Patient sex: M
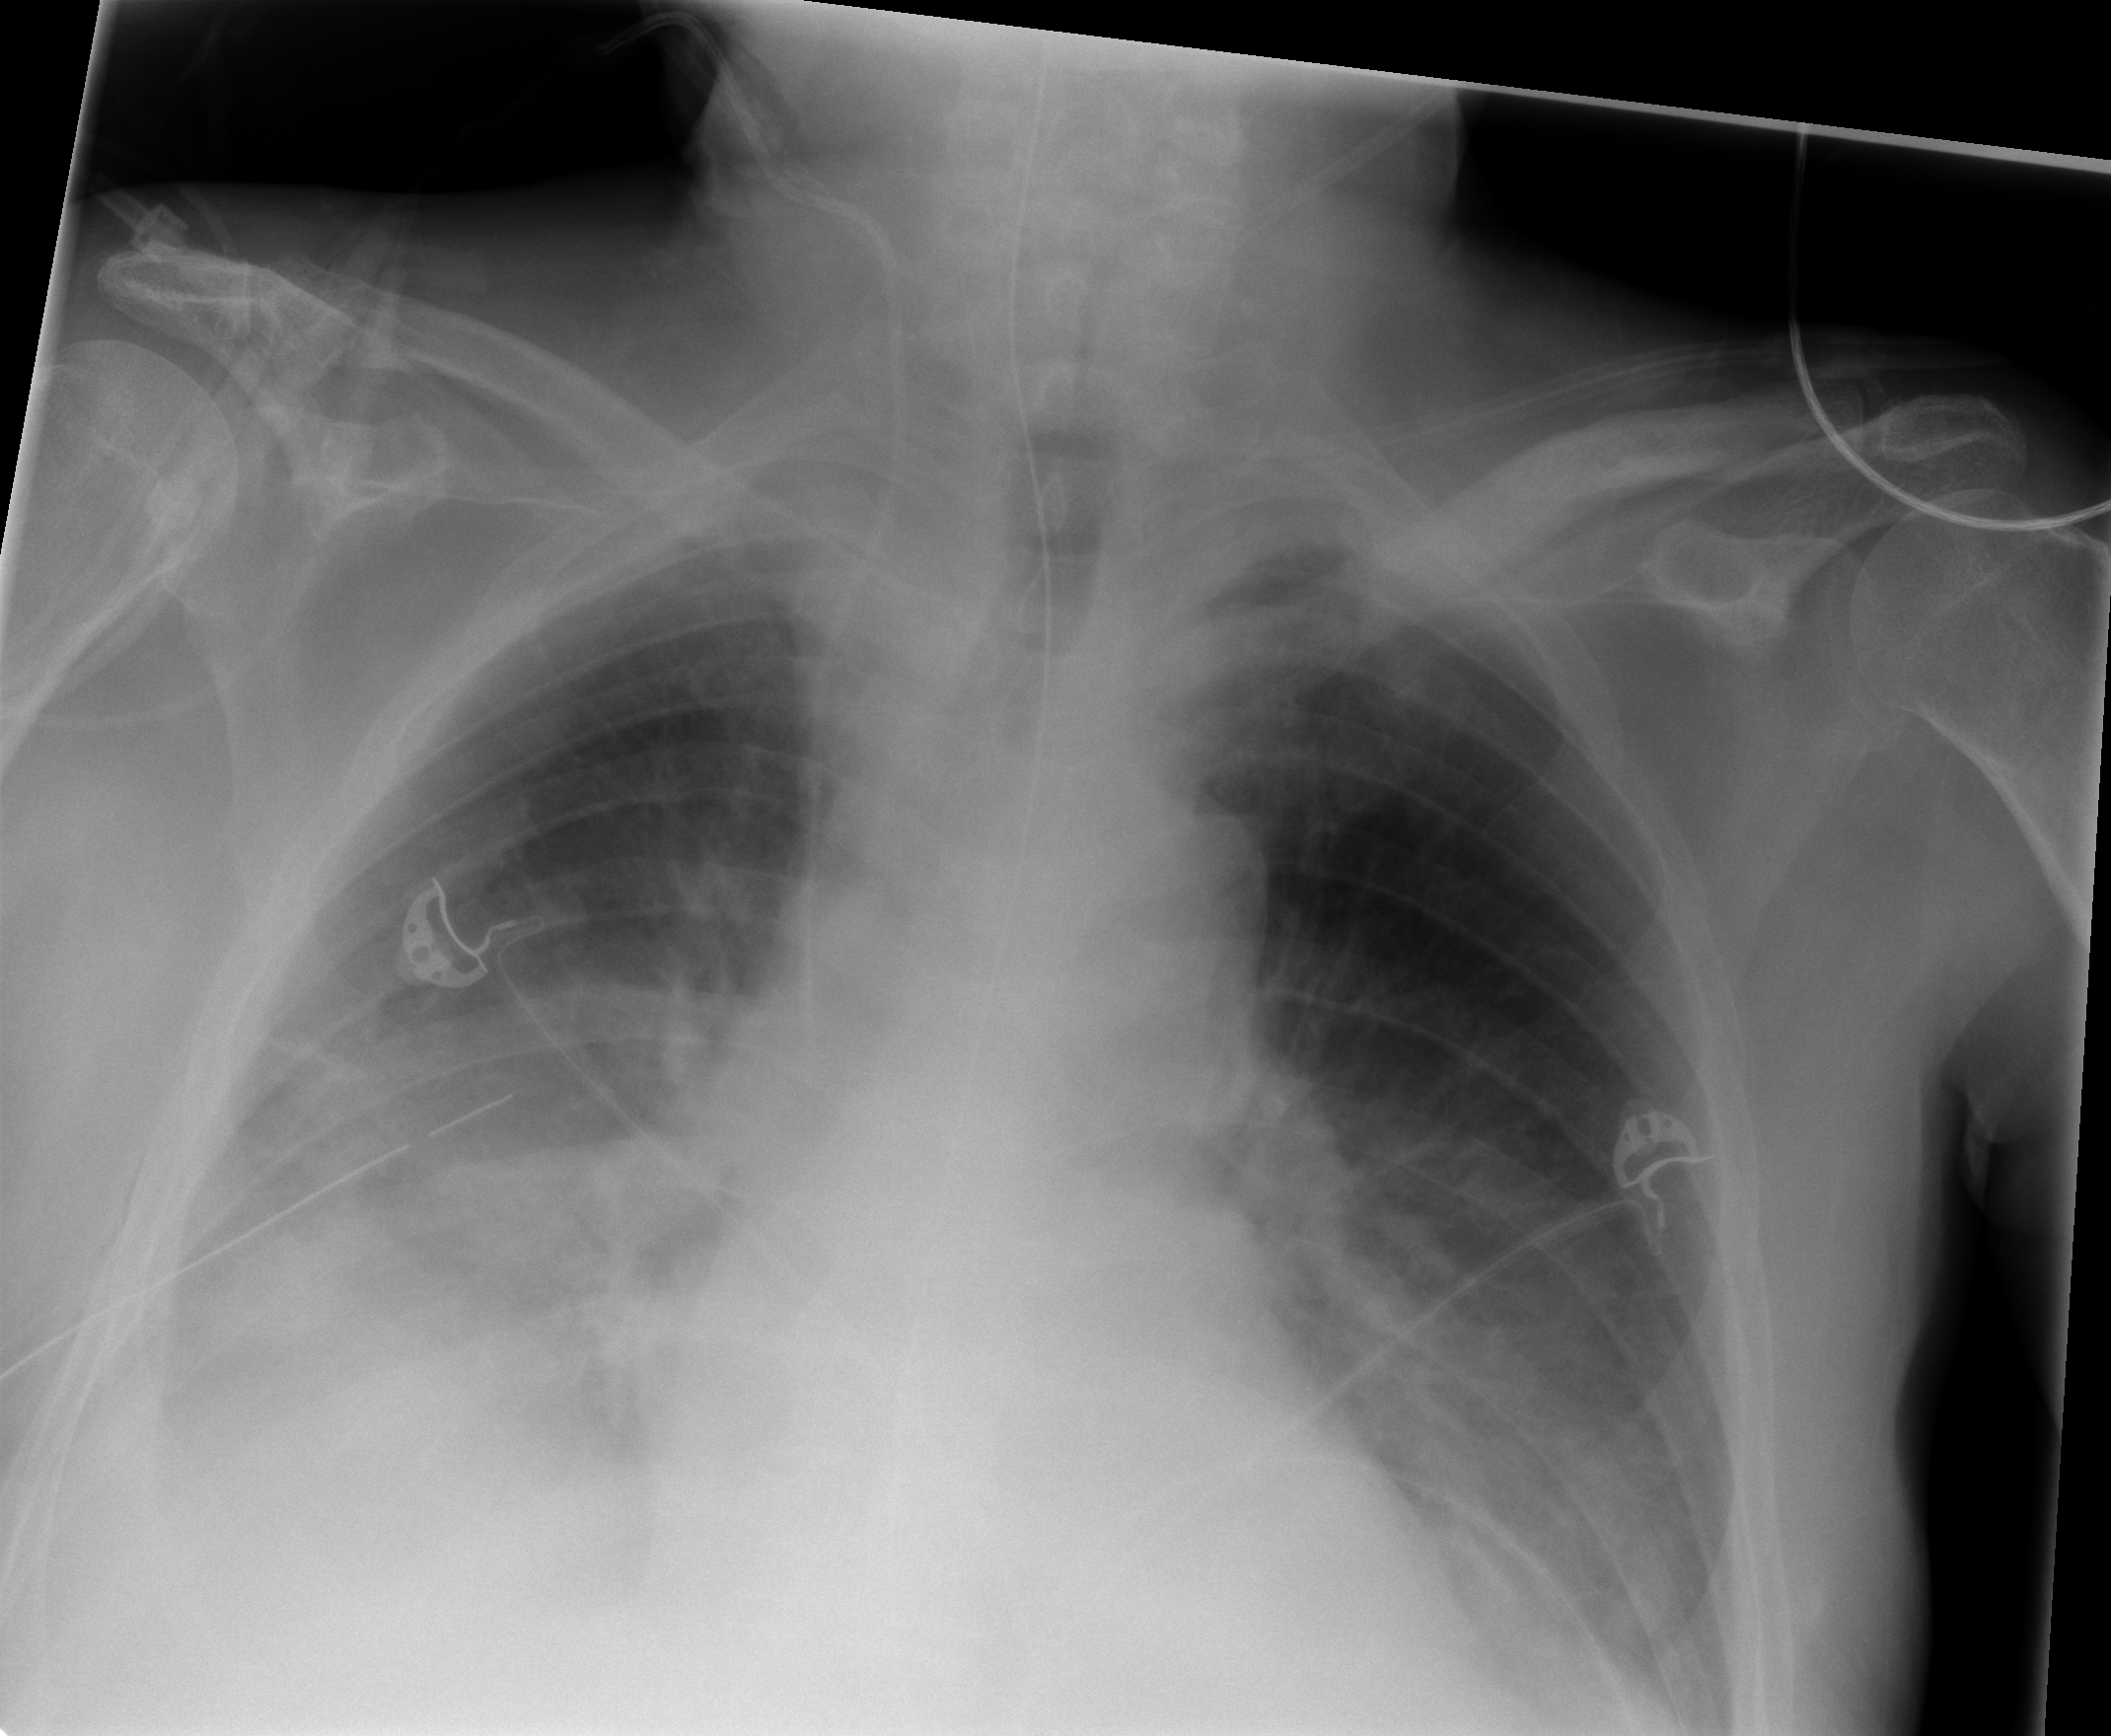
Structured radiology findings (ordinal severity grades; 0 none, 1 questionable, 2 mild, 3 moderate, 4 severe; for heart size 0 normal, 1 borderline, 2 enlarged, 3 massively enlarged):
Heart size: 0
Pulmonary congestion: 2
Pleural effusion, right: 3
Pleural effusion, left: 2
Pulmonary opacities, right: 2
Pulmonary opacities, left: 2
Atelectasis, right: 3
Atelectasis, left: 2